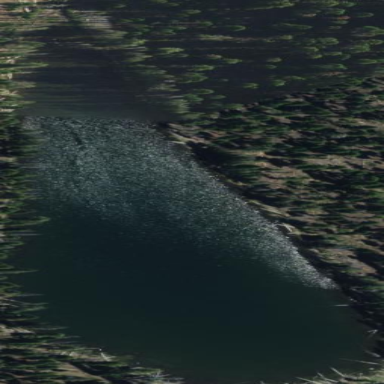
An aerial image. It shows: Serene lake.